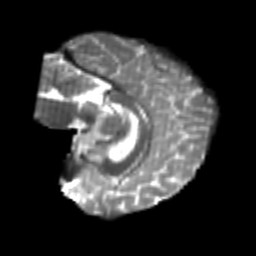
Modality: T2w
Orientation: sagittal
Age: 22
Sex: female
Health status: healthy
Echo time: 0.074 s